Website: lowes
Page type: review-order
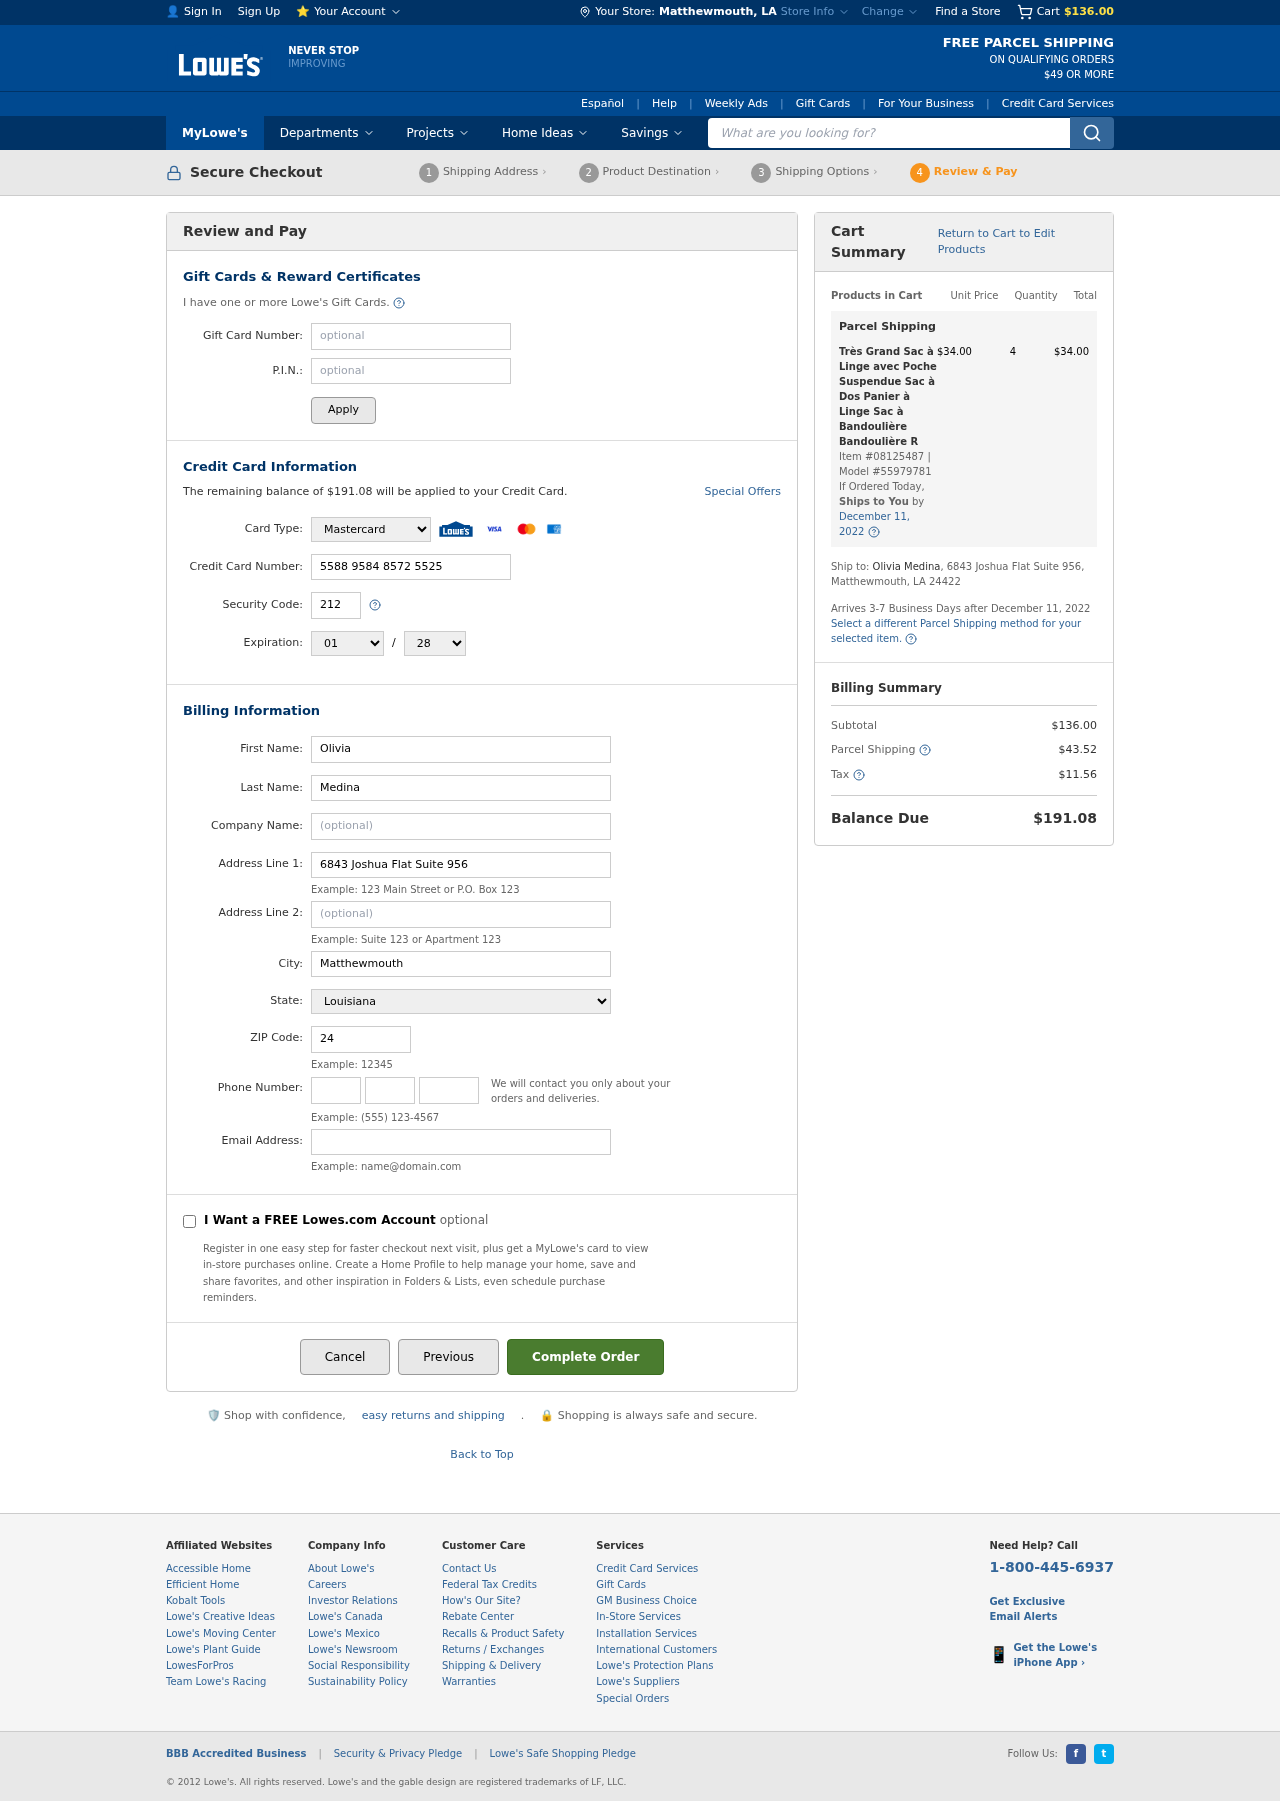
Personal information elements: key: PII_CARD_CVV
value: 212
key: PII_CARD_EXPIRY_MONTH
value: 01
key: PII_CARD_EXPIRY_YEAR
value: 28
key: PII_CARD_NUMBER
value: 5588 9584 8572 5525
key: PII_CARD_TYPE
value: Mastercard
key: PII_CITY
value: Matthewmouth
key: PII_CITY_STATE
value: Matthewmouth, LA
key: PII_EMAIL
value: omedina@yahoo.com
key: PII_FIRSTNAME
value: Olivia
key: PII_LASTNAME
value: Medina
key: PII_PHONE_AREA
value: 450
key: PII_PHONE_PREFIX
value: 376
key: PII_PHONE_SUFFIX
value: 2168
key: PII_POSTCODE
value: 24422
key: PII_STATE
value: Louisiana
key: PII_STREET
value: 6843 Joshua Flat Suite 956
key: PII_STREET2
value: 6843 Joshua Flat Suite 956
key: PII_FULLNAME2
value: Olivia Medina
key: PII_STATE_ABBR
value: LA
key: PII_POSTCODE_FULL
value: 24422
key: PII_CITY_STATE_ZIP
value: Matthewmouth, LA 24422
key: PII_POSTCODE_NUMERIC
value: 24422
Product elements: key: PRODUCT1_NAME
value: Très Grand Sac à Linge avec Poche Suspendue Sac à Dos Panier à Linge Sac à Bandoulière Bandoulière R
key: PRODUCT1_PRICE
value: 34
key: PRODUCT1_QUANTITY
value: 4
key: PRODUCT1_ITEM_NUMBER
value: Item #08125487
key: PRODUCT1_MODEL_NUMBER
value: Model #55979781
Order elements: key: ORDER_SUBTOTAL
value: $136.00
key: ORDER_BALANCE_DUE
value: $191.08
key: ORDER_SHIPPING_DATE
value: December 11, 2022
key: ORDER_ITEM_TOTAL
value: $34.00
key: ORDER_SHIPPING_DATE2
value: December 11, 2022
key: ORDER_SHIPPING_COST
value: $43.52
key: ORDER_TAX
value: $11.56
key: ORDER_TOTAL
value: $191.08
Search elements: key: HEADER_SEARCH
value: What are you looking for?